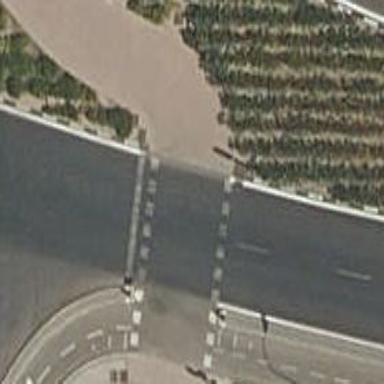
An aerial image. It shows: Footway passing through tunnel.